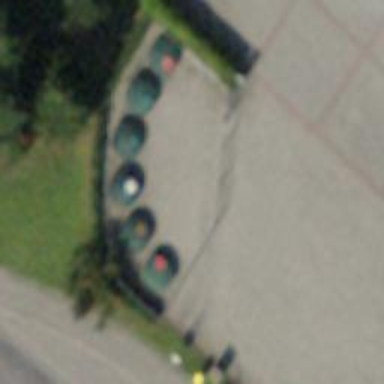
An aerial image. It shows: Recycling facility.